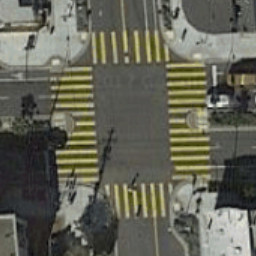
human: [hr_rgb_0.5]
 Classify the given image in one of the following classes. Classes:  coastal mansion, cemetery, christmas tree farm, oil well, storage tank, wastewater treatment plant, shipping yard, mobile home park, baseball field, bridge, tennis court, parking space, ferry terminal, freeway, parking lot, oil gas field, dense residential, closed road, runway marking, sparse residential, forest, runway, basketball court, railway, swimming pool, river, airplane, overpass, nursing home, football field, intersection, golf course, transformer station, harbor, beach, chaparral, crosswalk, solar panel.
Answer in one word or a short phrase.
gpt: crosswalk